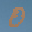
Label: 0